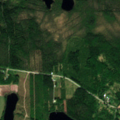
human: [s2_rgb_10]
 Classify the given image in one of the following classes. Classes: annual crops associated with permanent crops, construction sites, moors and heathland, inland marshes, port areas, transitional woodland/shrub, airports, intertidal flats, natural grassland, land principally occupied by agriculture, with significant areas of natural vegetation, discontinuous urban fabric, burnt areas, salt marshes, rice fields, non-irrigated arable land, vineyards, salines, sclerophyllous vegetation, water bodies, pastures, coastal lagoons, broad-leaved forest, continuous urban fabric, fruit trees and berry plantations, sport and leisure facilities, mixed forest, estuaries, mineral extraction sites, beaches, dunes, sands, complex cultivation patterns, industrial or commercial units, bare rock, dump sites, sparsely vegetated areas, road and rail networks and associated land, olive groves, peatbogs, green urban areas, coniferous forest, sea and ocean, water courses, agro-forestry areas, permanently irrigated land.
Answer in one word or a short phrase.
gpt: coniferous forest, mixed forest